Question: I want a function that can do the below calculation and return the result. I am not sure what does means in this statistical formula. I am not sure how to convert that formula to java code...that is the issue...specifically e power points....points is a variable which i will pass in as the function arg

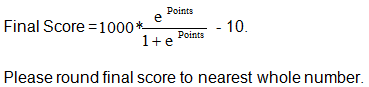
Answer: 'e' is a constant. Its value is '2.71828...'.
See <URL>